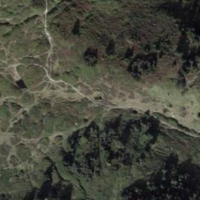
EUNIS habitat code: 31
Species observed at this site:
Arnica montana